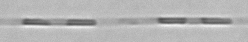
Label: Pseudo-nitzschia